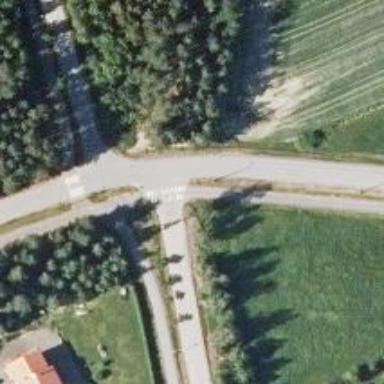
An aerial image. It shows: Tertiary road.